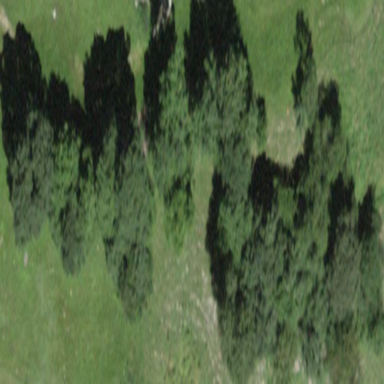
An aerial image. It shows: Broadleaved woodland area.